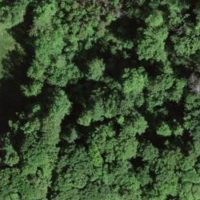
EUNIS habitat code: 41
Species observed at this site:
Ferdinandea cuprea